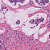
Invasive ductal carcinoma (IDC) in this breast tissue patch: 1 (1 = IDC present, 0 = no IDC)